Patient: sex M, age 24
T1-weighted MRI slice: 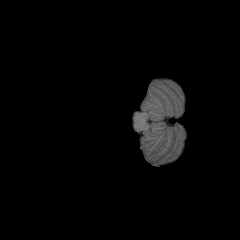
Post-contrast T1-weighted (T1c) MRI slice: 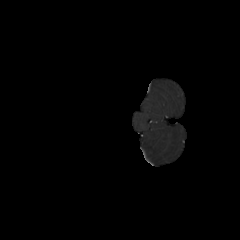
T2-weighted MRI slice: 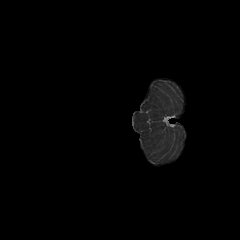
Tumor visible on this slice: no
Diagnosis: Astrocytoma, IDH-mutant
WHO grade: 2